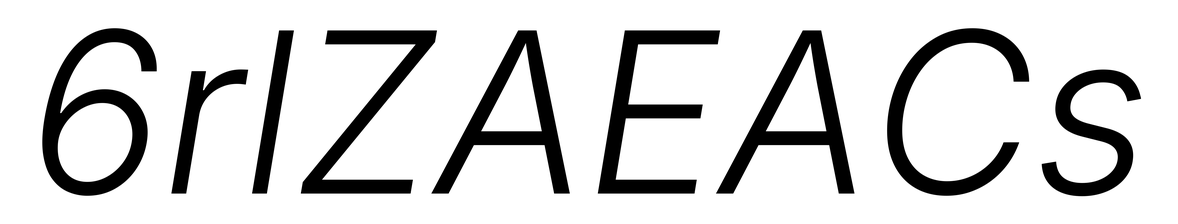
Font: Inter-Italic_Light_Italic